Field crop: tomato
Growth stage: 1
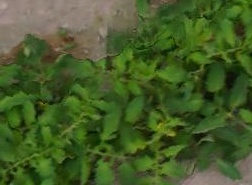
Species: tomato